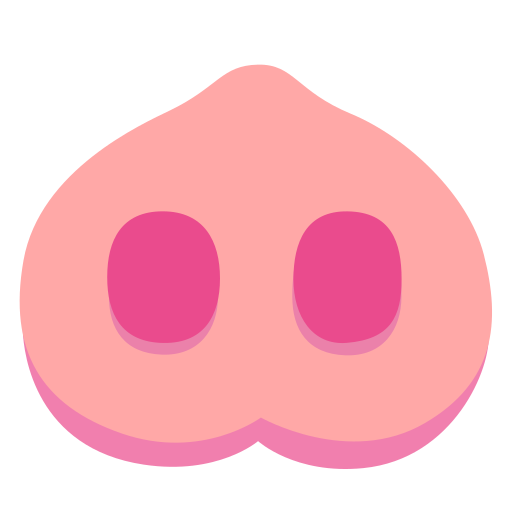
Emoji: 🐽